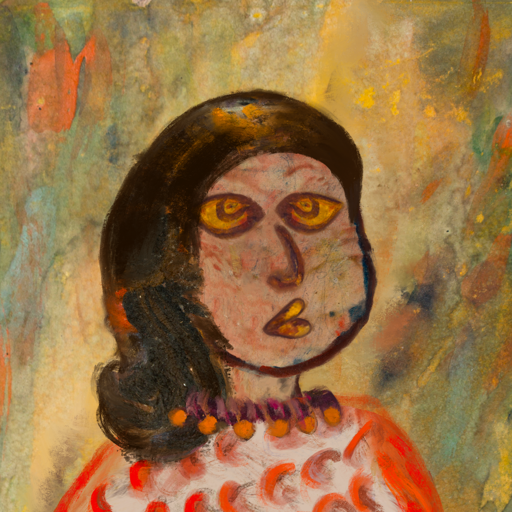
Background: Comrade, Head And Neck Side: Orphan, Face Side: Comrade, Bust: Rupkatha, Hair Side: Gypsy_Queen, Head Accessory: Blank, Second Necklace: Blank, Necklace: Doll, Baby: Blank